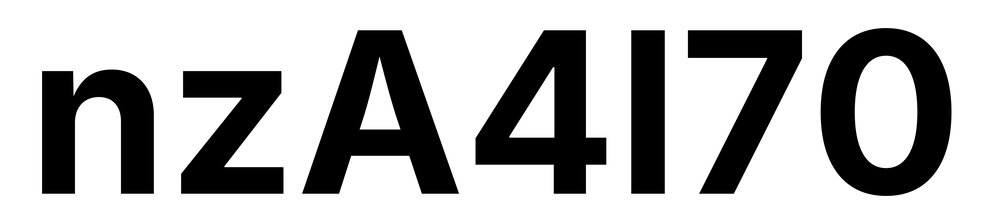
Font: Inter_Bold